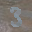
Label: 3